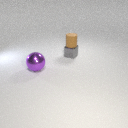
small gray metal cube below small brown rubber cylinder